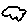
Label: cloud